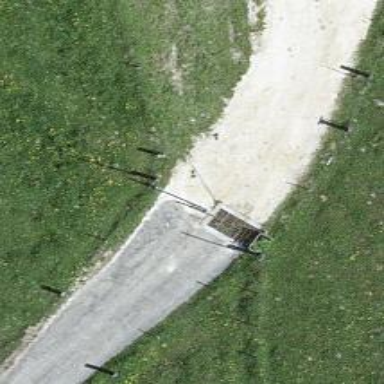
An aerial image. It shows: Path.